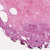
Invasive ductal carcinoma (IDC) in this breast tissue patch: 0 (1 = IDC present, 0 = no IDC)